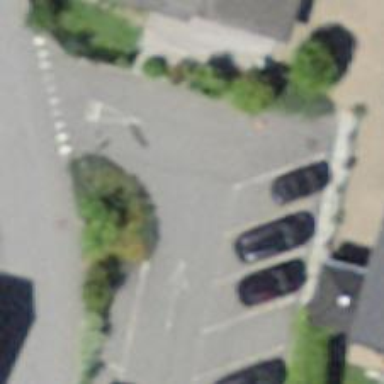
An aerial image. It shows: Road serving as parking aisle.